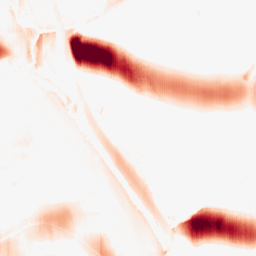
Category: morphological
Decomposition family: morphological_ellipse
Decomposition parameters: operation: opening
width: 50
height: 5
Upsampling method: quintic
Upsampling parameters: scale: 8
Upsampling scale: 8